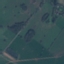
Land use / land cover: Pasture